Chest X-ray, AP view. Patient: 40 years old, sex M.
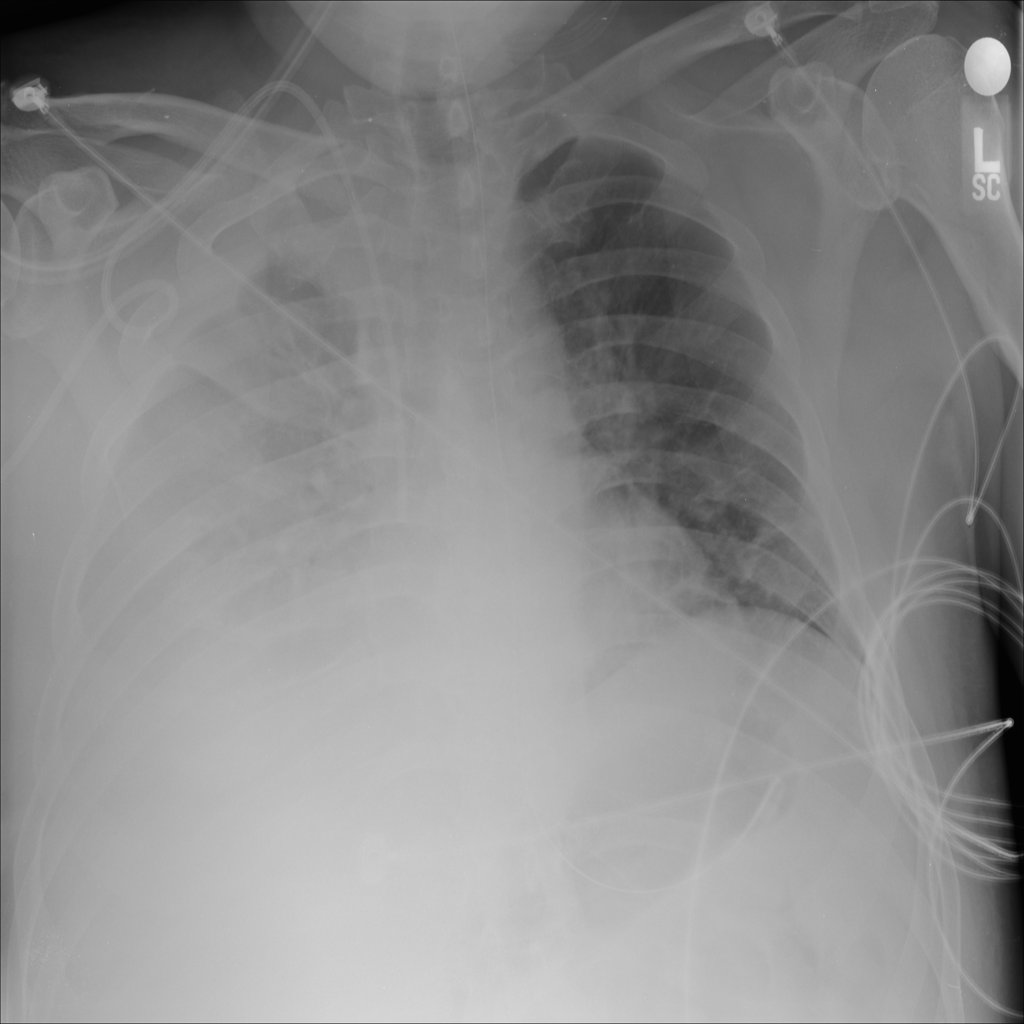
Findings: No Finding